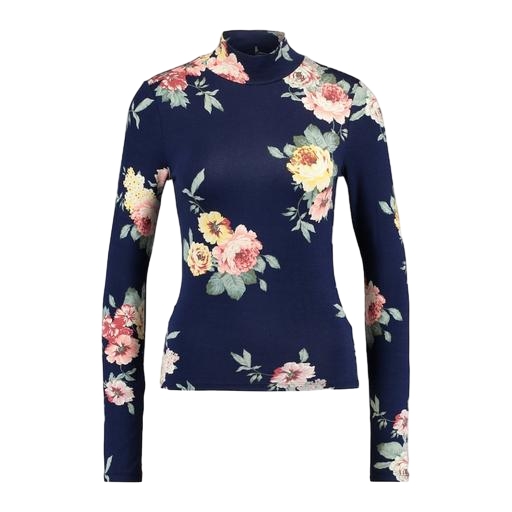
black petite printed mock-neck top only macy, multicolor floral-print t-shirt only macy, blue floral-print top, white background